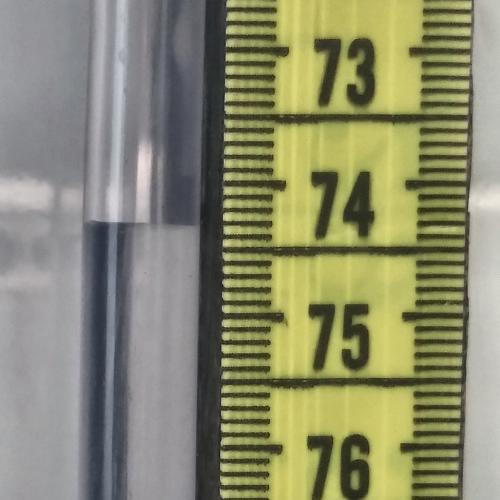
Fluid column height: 74.3 cm